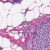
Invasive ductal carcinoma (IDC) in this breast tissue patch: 0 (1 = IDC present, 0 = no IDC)